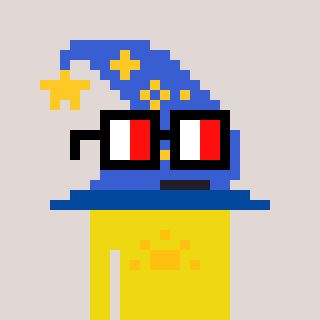
a pixel art character with square glasses with black frames and red eyes, a wizard hat-shaped head and a yellow-colored body on a warm background